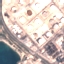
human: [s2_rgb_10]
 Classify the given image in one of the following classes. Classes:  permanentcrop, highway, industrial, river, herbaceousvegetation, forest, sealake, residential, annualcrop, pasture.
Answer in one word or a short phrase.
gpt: Industrial